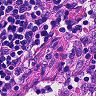
Metastatic tissue present: no